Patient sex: F
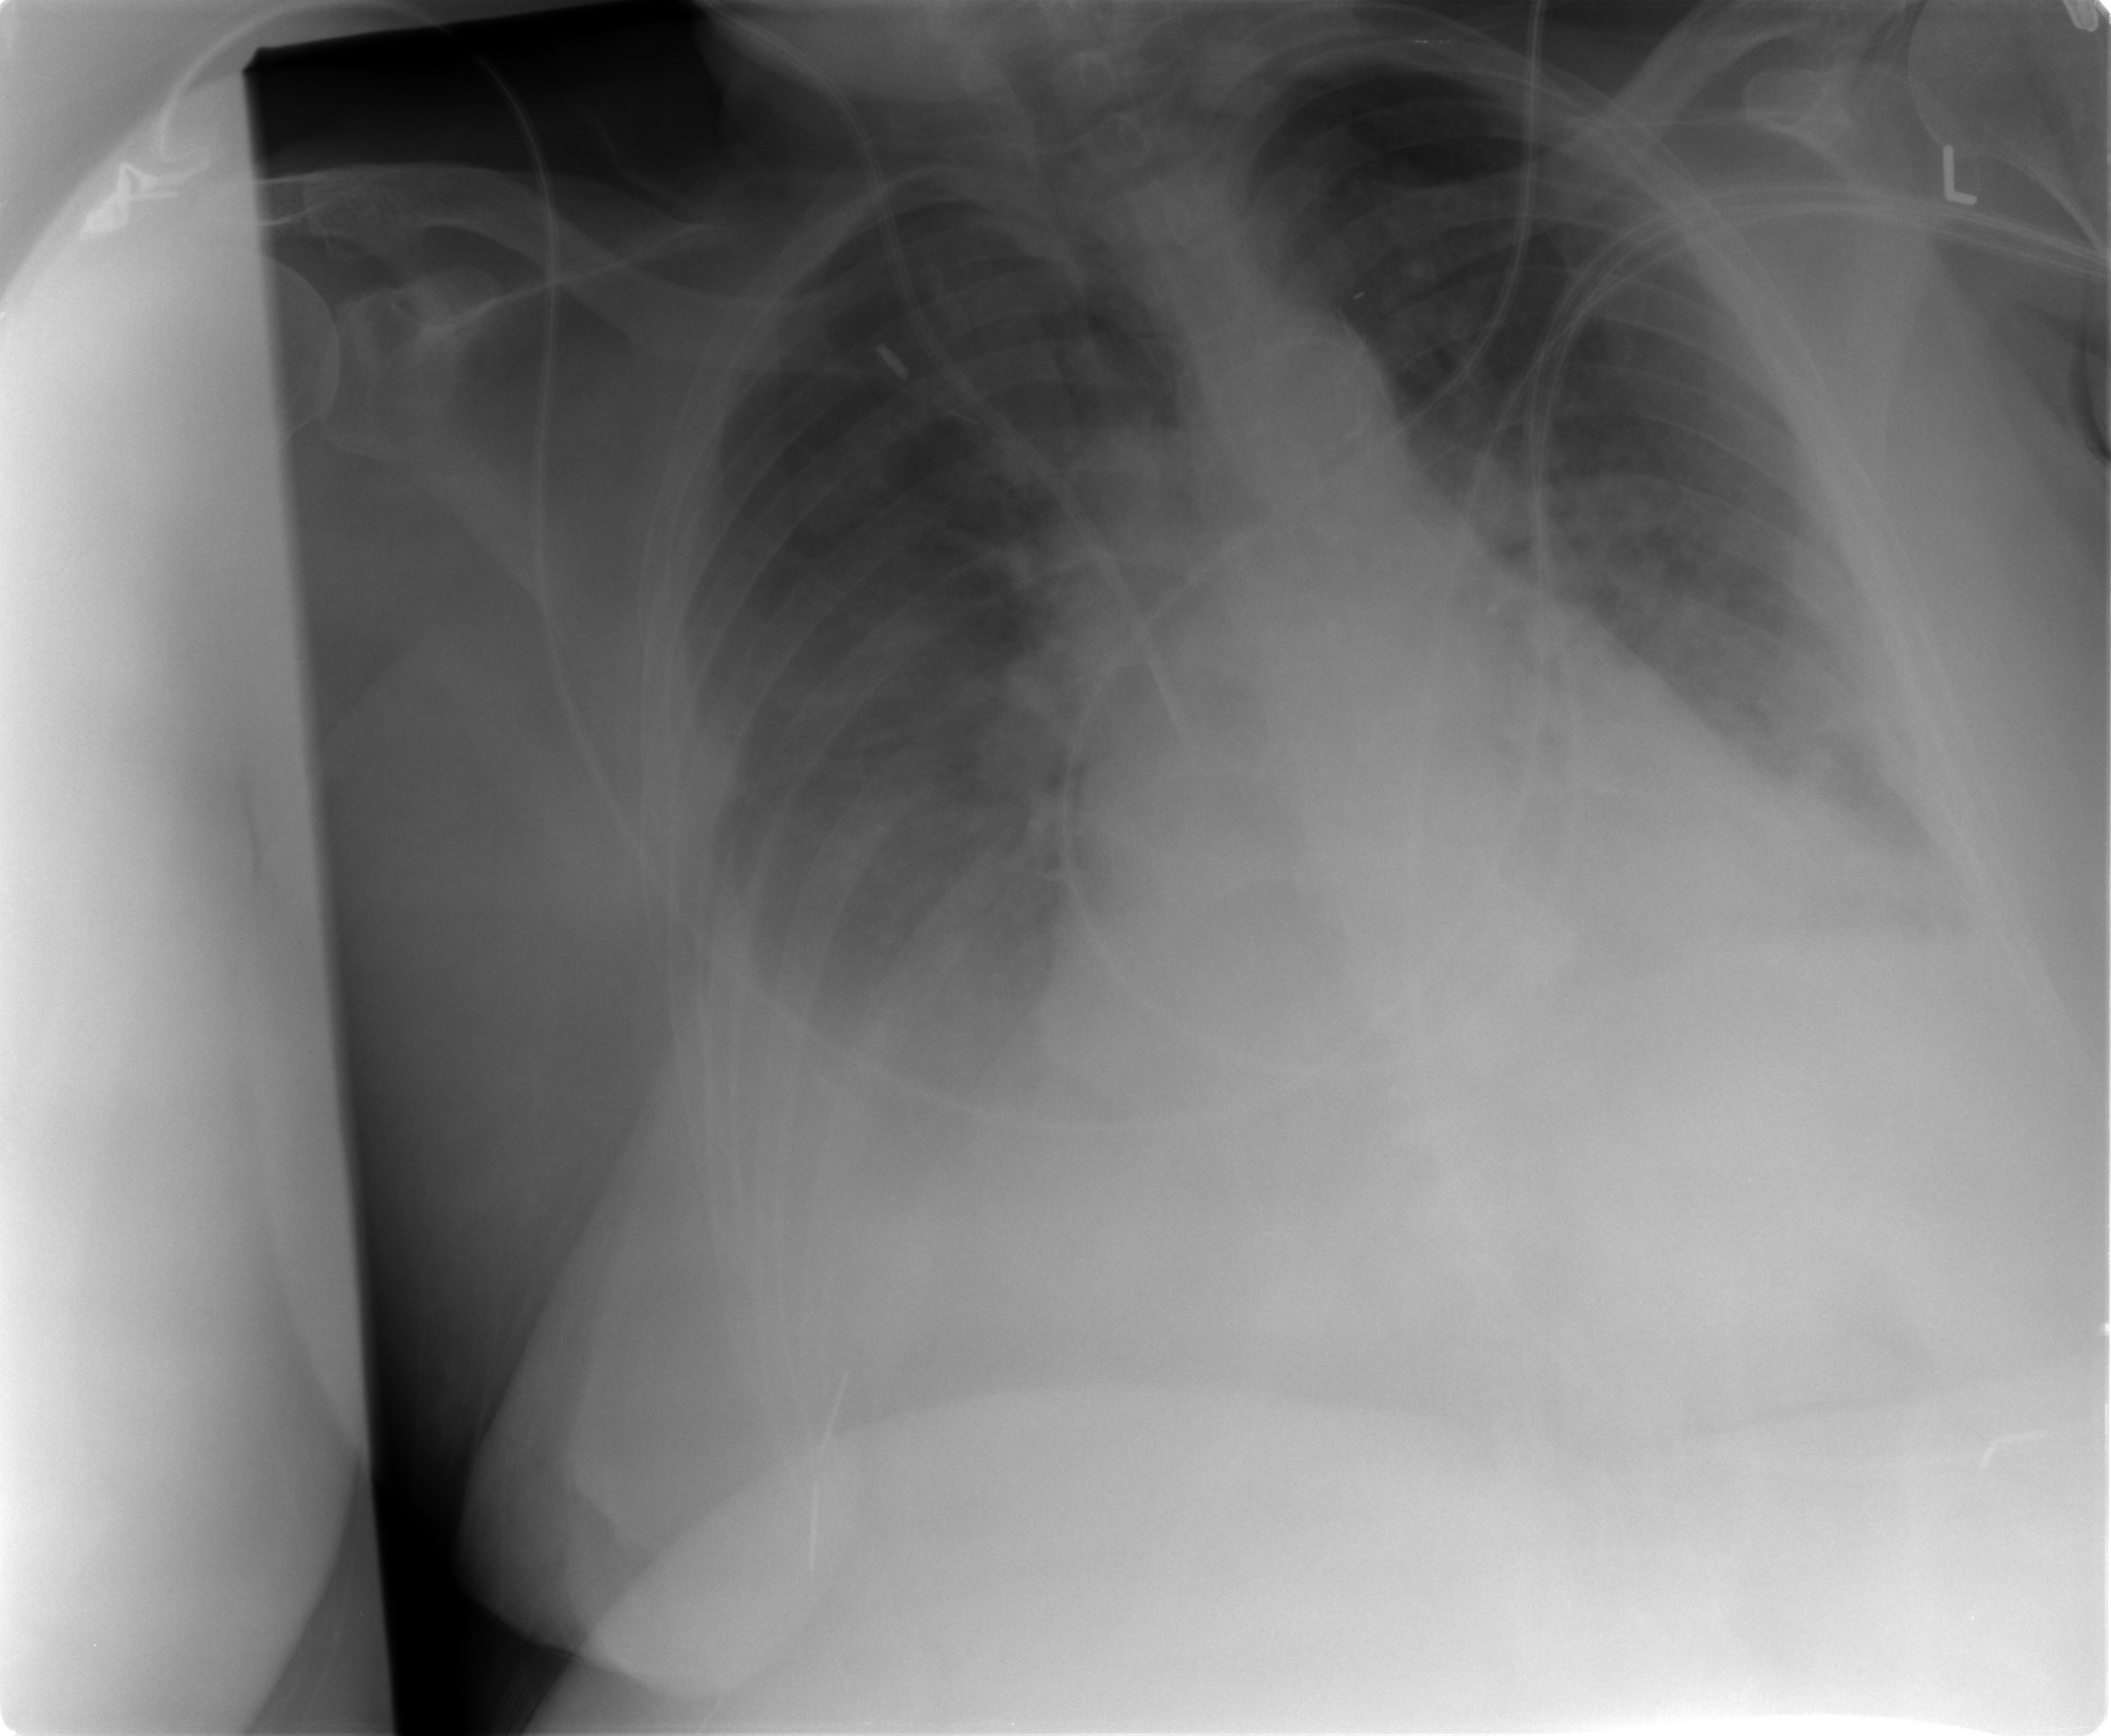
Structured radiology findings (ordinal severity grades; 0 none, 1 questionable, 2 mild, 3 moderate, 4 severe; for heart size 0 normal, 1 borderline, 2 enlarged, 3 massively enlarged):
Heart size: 2
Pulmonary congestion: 2
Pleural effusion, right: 3
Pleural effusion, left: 2
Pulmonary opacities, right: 2
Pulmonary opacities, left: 2
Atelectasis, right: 2
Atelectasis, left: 2